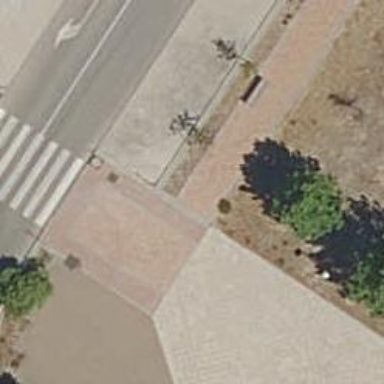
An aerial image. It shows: Footway made of paving stones.